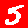
Digit: 5